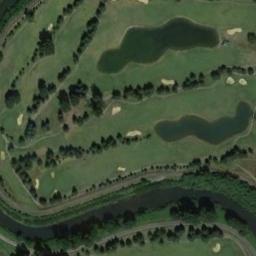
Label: golf_course